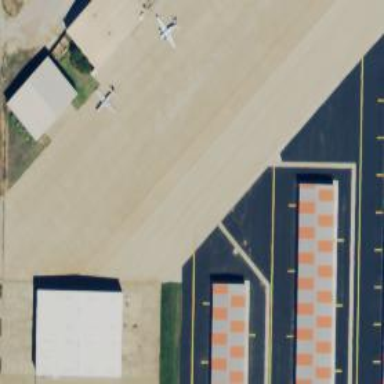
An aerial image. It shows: View of taxiway at the airport.